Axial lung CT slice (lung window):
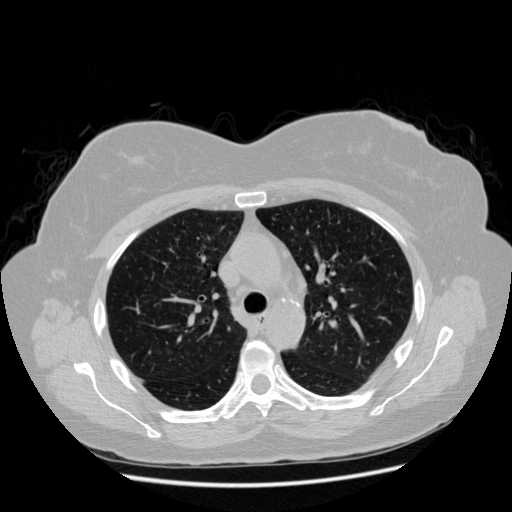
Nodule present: no